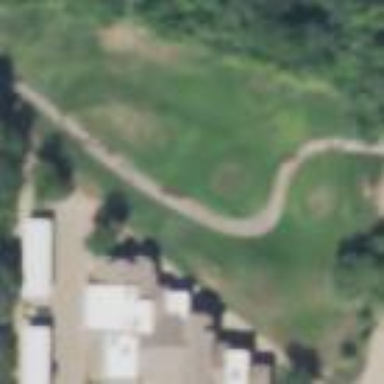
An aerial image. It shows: Rough grassy area used for golf.